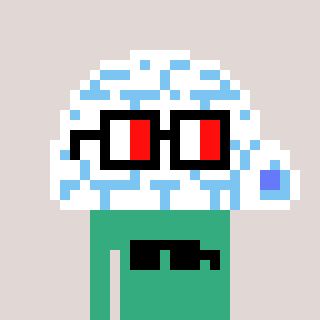
a pixel art character with square glasses with black frames and red eyes, a igloo-shaped head and a teal-colored body on a warm background